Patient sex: F
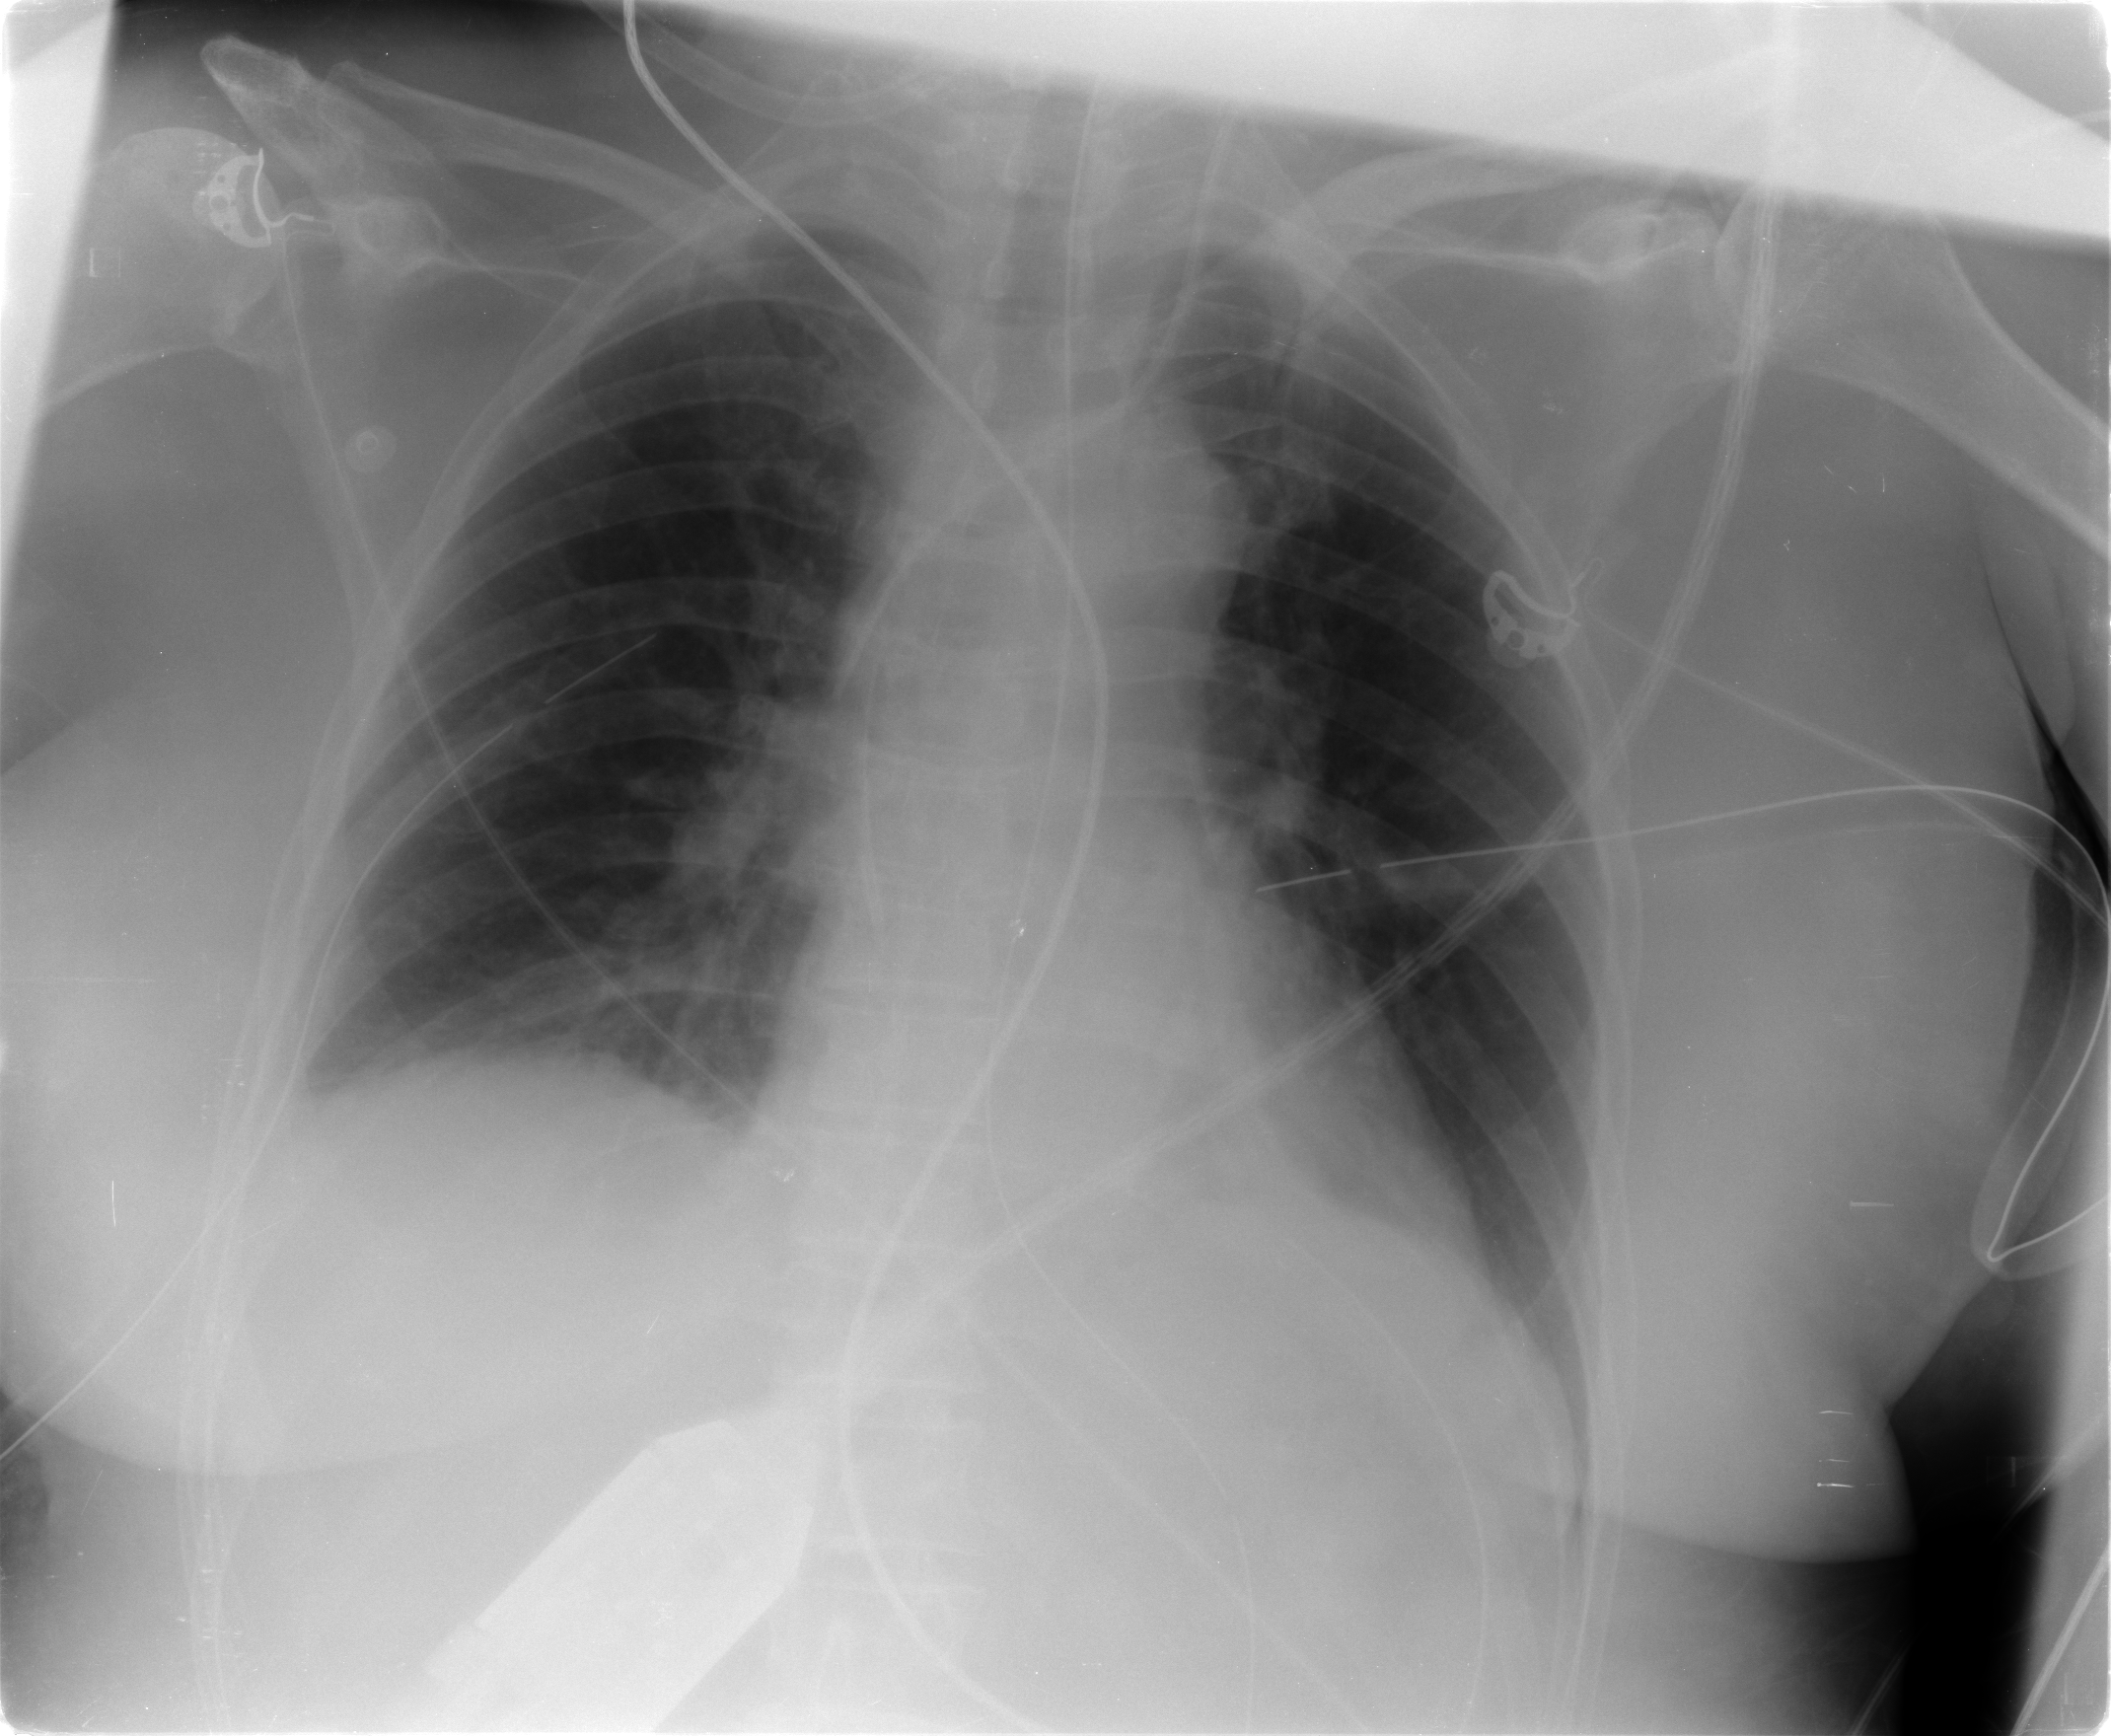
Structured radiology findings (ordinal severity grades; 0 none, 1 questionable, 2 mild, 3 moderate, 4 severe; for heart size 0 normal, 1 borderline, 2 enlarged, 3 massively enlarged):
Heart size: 0
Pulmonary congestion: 2
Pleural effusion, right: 2
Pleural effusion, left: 0
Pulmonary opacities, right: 0
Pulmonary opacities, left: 0
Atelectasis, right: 2
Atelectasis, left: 0